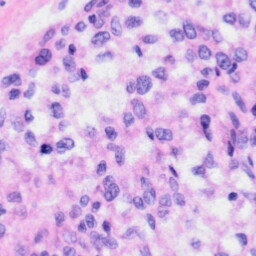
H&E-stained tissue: Liver